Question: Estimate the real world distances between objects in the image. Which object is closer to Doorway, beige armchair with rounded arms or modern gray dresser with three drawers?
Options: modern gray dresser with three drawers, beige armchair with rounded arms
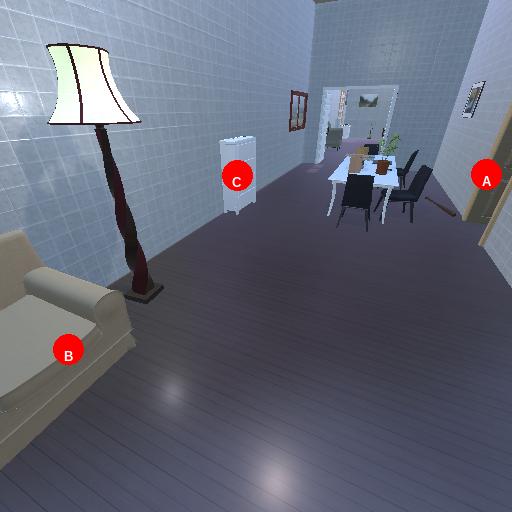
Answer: modern gray dresser with three drawers